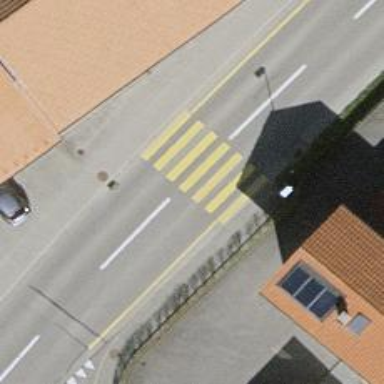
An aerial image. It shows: Zebra crossing on the road.